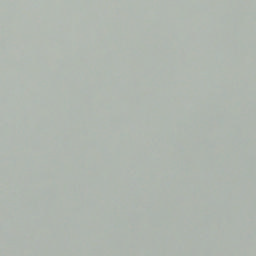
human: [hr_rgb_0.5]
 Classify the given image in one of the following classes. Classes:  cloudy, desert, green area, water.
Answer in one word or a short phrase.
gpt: cloudy